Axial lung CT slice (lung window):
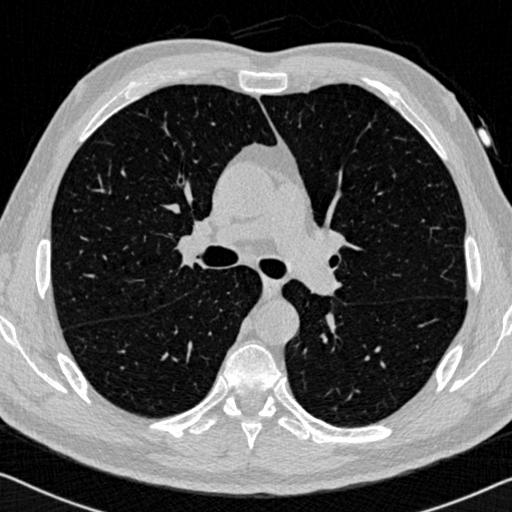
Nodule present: no